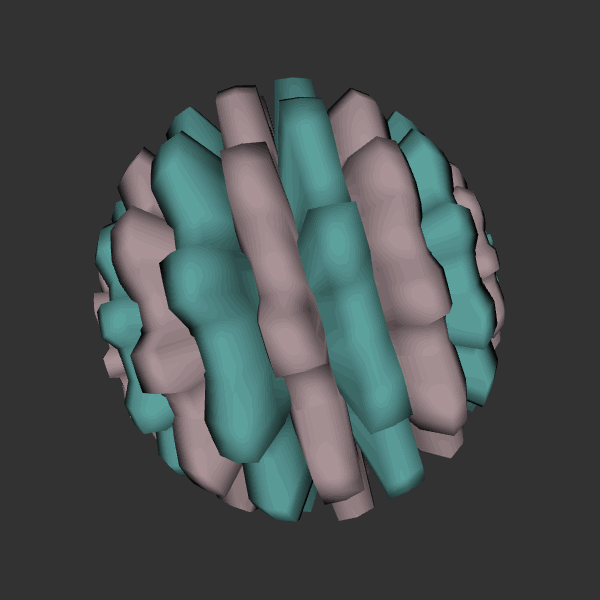
Background: dark